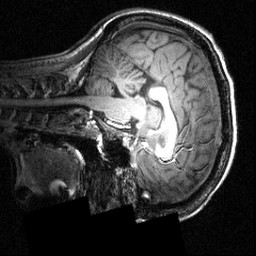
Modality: T1w
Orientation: sagittal
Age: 21
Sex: female
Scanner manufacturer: siemens
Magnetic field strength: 3.951 T
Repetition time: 1.5 s
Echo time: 0.00335 s